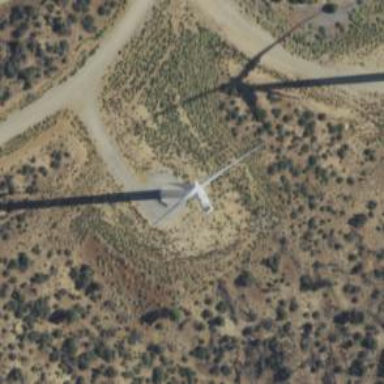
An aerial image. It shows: Wind power generator with horizontal axis wind turbine manufactured by Vestas.